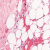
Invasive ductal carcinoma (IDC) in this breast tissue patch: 0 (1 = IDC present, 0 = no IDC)